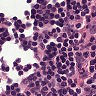
Metastatic tissue present: no